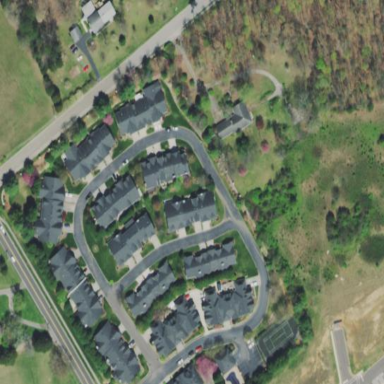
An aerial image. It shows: Gated residential area.